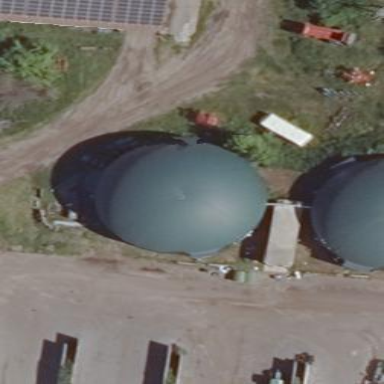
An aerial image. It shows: Storage tank that is man-made.